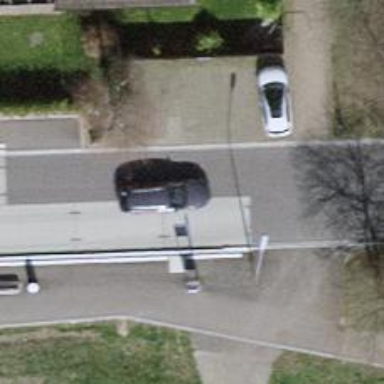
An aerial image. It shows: Bus stop equipped with public transport stop position.